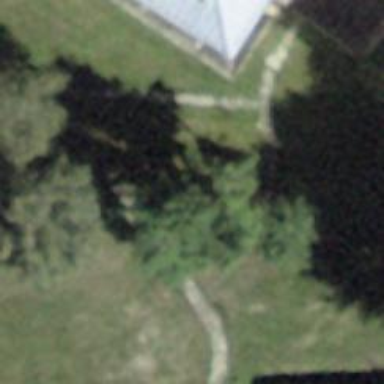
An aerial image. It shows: Urban tree with broadleaved deciduous leaves.